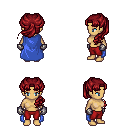
a pixel art fantasy rpg character, female body template, human, tanned skin, blue cape, red pants, brunette princess hairstyle, metal gloves, four views (front, back, left, right), 2x2 character sprite sheet, small pixel art, hard edges, no anti-aliasing